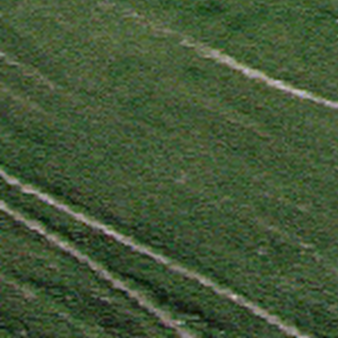
Label: other